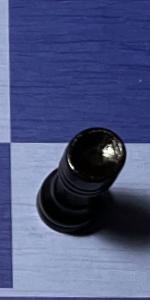
Label: Rook_Black